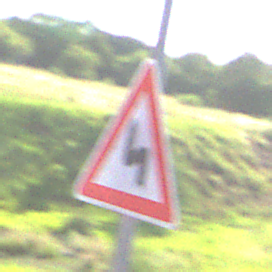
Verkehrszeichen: DoppelkurveZunaechstLinks
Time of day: MorningAfternoon
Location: Outdoor (RoadRail)
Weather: PartlyCloudy
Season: NotSpecified
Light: Natural